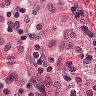
Metastatic tissue present: no